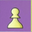
Piece: wP